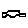
Label: car